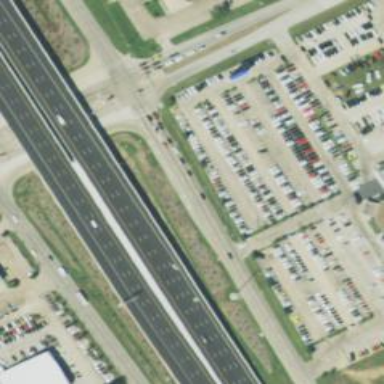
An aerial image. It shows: Secondary road with frontage road.